Question: # What I'm doing
I've been rewriting a barcode generating system using Laravel.
# What's wrong
I'm instancing the classes normally, but using the metod '$pdf->SetFont('Arial','B',$fontSize);' I receive an error message . As you can see below, the paste "font" is already included into the library paste.

# My Code
'''
<?php namespace App\Http\Controllers;
//Elements declaration of layout, libraries and model
use View, Input, Validator, FPDF, eFPDF, BarcodeClass, BarcodeEAN, DB, App\Models\Barcode;
class HomeController extends Controller {
public function index() {
return view('frontend.home');
}
public function gerarPdf() {
//some code
//Creates a new PDF
$pdf = new eFPDF('P', 'pt');
//Modify PDF font
$pdf->SetFont('Arial','B',$fontSize);
'''
Inside FPDF.php
'''
function _getfontpath()
{
if(!defined('FPDF_FONTPATH') && is_dir(dirname(__FILE__).'font/'))
define('FPDF_FONTPATH',dirname(__FILE__).'/font/');
return defined('FPDF_FONTPATH') ? FPDF_FONTPATH : '';
}
'''
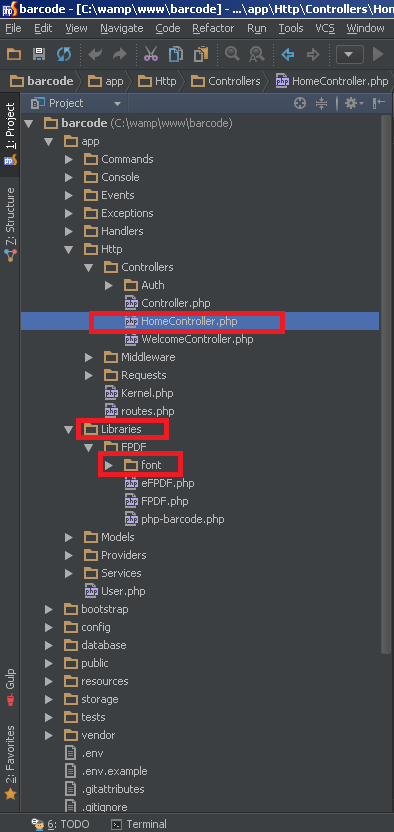
Answer: Firtly, the 'getPath' method was being required however the 'define' wasn't receiving the hole paste's folder. Its 'dirname' wasn't working so I switched to 'app_path().'/Libraries/FPDF/font/'' and, in the ending of the method, I've put 'exit;' after '$pdf->Output'. If not, the browser would show the following characters:
%PDF-1.3 3 0 obj <> endobj 4 0 obj <> stream xeN0} R<?W$@g(g^ r~w&